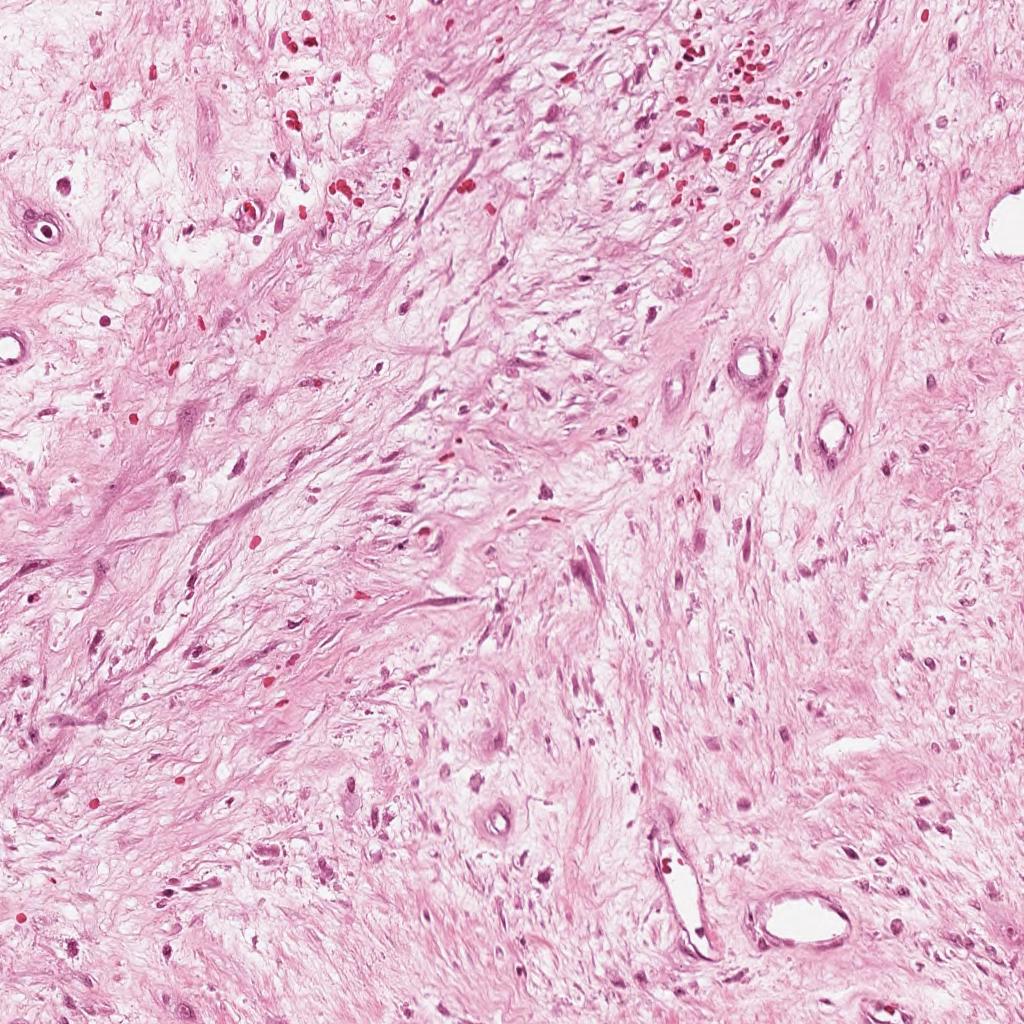
Label: Non-Viable-Tumor